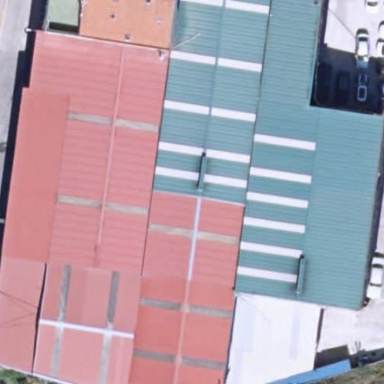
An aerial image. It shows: Industrial building.